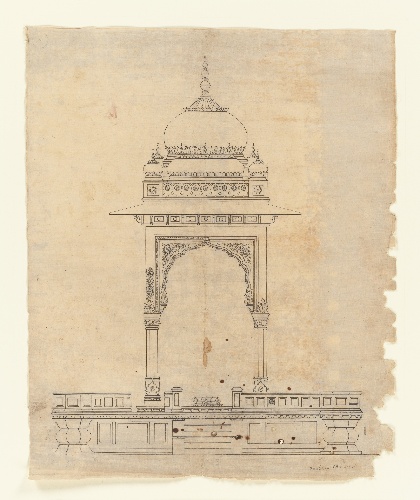
Date: ca. 1830
Object type: Drawing
Classification: Paintings
Medium: Ink on fabric
Culture: India, Company School
Dimensions: Image (sight): 15 1/2 x 19 1/4 in. (39.4 x 48.9 cm)
Framed: 28 x 32 in. (71.1 x 81.3 cm)
Department: Asian Art
Credit line: Gift of Subhash Kapoor, in memory of his parents, Smt Shashi Kanta and Shree Parshotam Ram Kapoor, 2008
Accession year: 2008
Repository: Metropolitan Museum of Art, New York, NY
Tags: Architecture